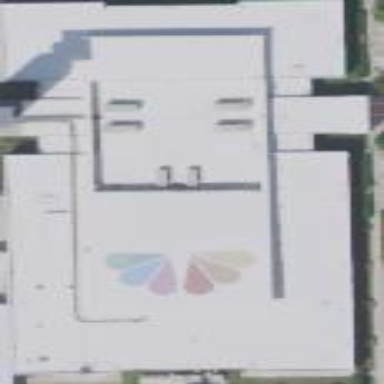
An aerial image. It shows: Television studio building.